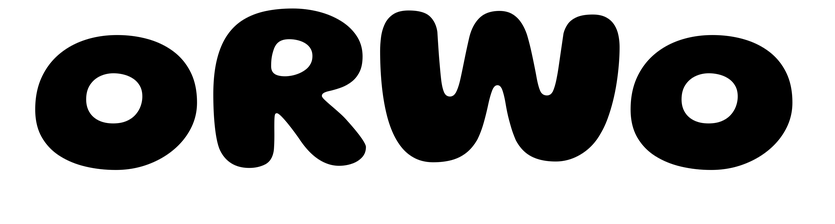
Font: Gluten_Bold